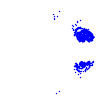
Particle: proton